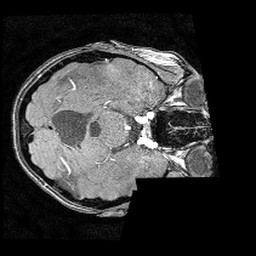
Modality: angio
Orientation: axial
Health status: ill
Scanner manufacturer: philips
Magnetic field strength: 3 T
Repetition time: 0.01837 s
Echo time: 0.003372 s